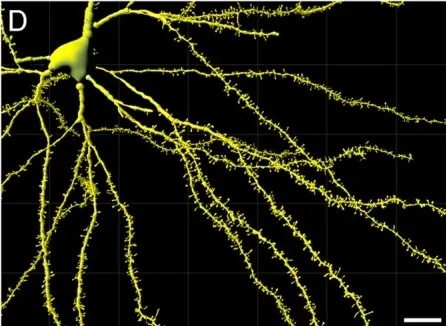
20 mum in.
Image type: pathology (immunostaining)